Interaction volume radius: 5 \u00c5
Interaction volume height: 20 \u00c5
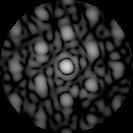
Disorder parameter: 0.4373